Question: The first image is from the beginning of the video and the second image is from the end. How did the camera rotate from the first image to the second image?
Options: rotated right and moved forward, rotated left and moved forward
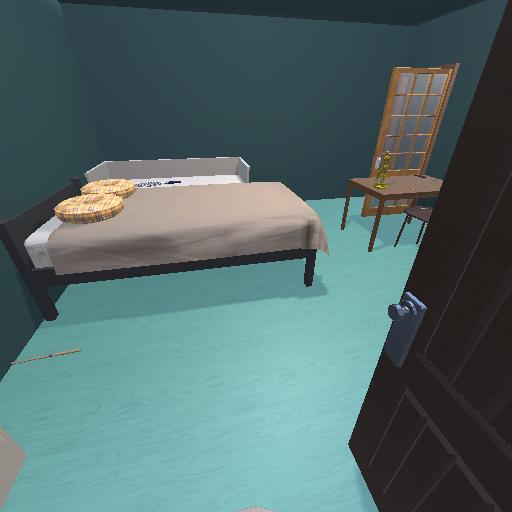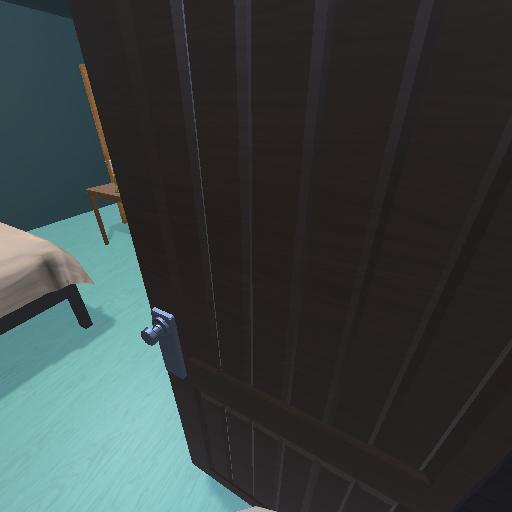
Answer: rotated right and moved forward